Interaction volume radius: 5 \u00c5
Interaction volume height: 25 \u00c5
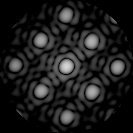
Disorder parameter: 0.07103